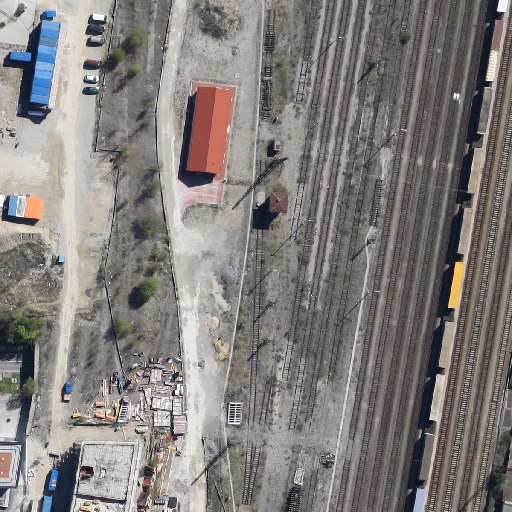
Referring expression: road